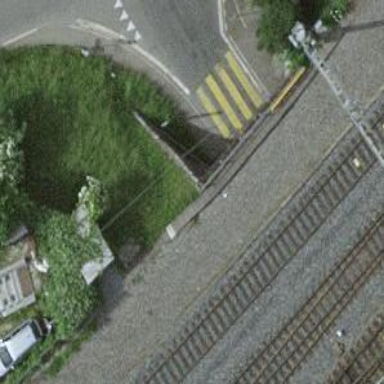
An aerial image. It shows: Kerb serving as barrier.